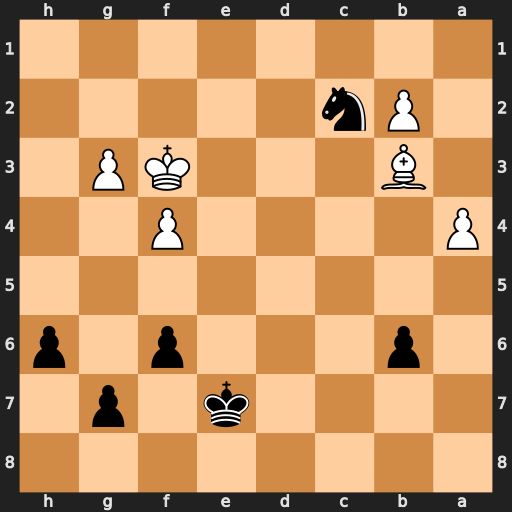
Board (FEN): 8/4k1p1/1p3p1p/8/P4P2/1B3KP1/1Pn5/8
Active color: b
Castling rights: -
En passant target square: -
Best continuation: Nd4+ Ke4 Nxb3